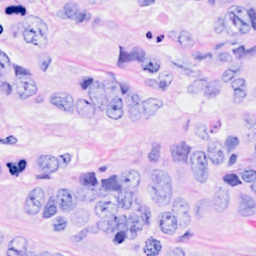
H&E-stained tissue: Breast